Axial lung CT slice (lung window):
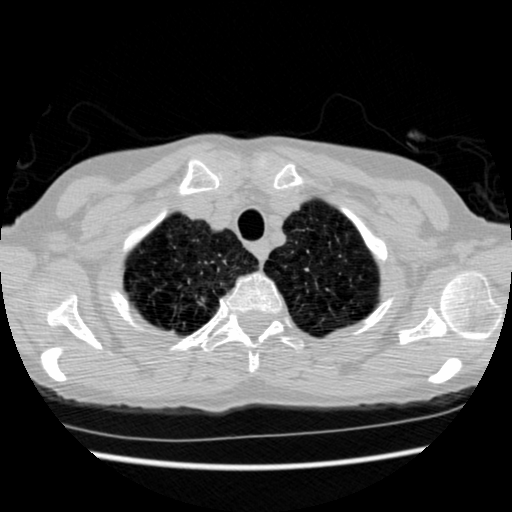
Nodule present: no